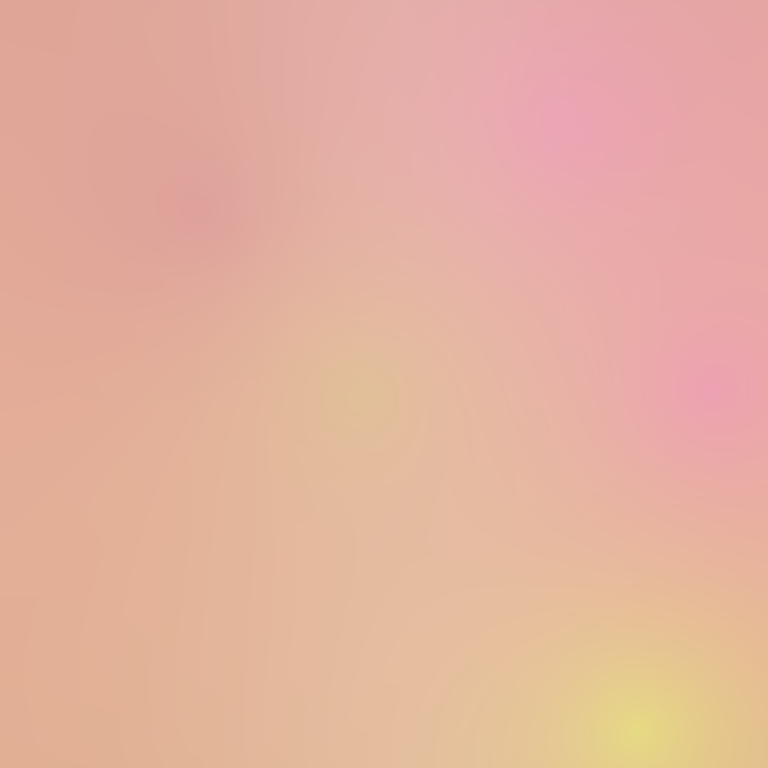
Abstract light effect, smooth gradient from soft peach to gentle yellow, serene atmosphere, diffuse glow, no room, no furniture, no objects.